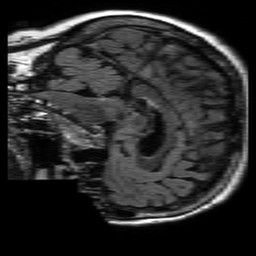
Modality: FLAIR
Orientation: sagittal
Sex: female
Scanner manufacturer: philips
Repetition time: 11 s
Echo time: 0.125 s